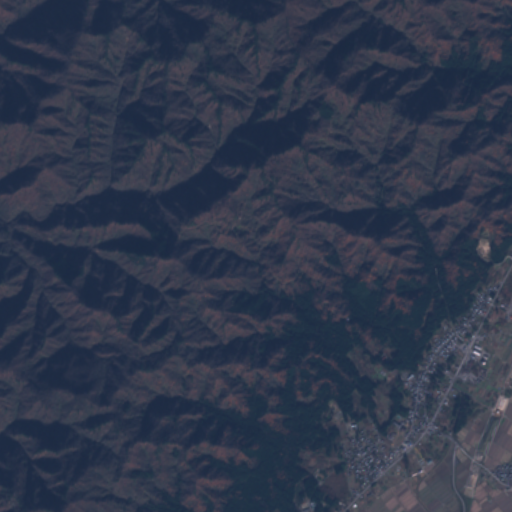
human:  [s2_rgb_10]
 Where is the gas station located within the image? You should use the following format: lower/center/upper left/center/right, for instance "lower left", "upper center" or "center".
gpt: The gas station is located in the lower right of the image.
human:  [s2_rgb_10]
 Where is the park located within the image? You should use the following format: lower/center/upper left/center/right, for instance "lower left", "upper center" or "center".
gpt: The park is located in the lower right of the image.
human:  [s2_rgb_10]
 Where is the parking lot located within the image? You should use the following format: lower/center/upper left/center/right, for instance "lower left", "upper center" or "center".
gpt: The parking lot is located in the lower right of the image.
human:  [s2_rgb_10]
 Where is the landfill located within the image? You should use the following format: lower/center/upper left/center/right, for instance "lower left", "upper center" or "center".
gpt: There is no landfill in the image.